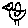
Label: bird